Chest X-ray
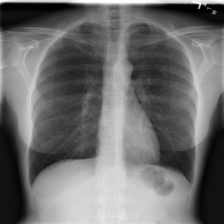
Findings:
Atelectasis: negative
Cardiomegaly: negative
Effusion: negative
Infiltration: negative
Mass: negative
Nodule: negative
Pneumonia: negative
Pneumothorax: negative
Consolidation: negative
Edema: negative
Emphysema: negative
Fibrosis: negative
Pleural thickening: positive
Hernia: negative